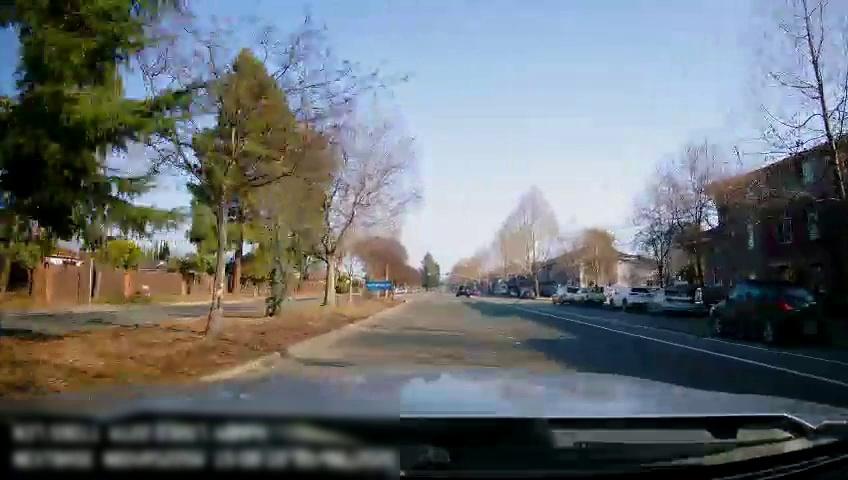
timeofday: Day
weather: Sunny
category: Drivable Space
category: Drivable Space
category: Vehicles | Car
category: Vehicles | Car
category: Vehicles | SUV
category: Vehicles | Truck
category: Vehicles | SUV
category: Vehicles | Car
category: Vehicles | SUV
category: Lanes | Alternate Lane
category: Lanes | Alternate Lane
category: Traffic | Signs